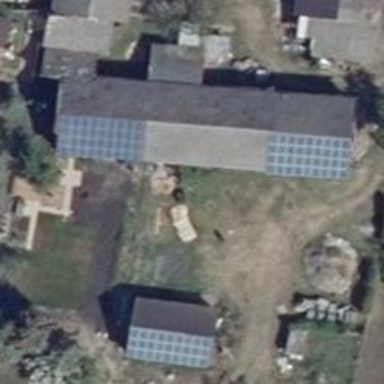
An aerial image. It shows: Solar photovoltaic panel generator producing electricity in small installation.